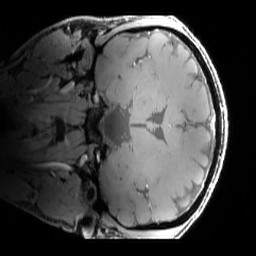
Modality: T1w
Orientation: coronal
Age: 28
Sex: male
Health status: healthy
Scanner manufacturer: siemens
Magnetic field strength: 7 T
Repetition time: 4.3 s
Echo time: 0.00227 s